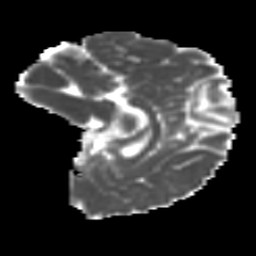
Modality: MD
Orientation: sagittal
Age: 12
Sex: male
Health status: ill
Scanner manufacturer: ge
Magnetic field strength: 3 T
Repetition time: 6.752 s
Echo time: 0.079 s